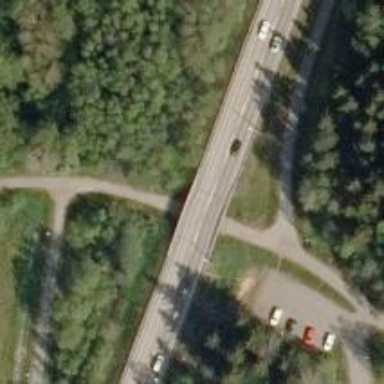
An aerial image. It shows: Asphalt cycleway designed for Nordic skiing.